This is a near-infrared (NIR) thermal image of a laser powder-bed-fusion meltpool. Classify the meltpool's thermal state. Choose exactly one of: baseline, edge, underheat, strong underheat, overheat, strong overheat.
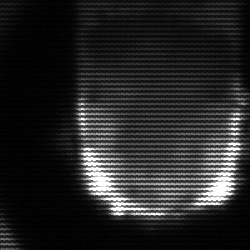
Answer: baseline